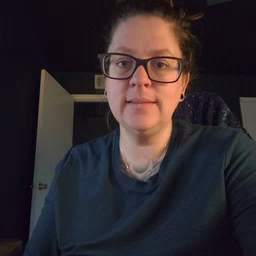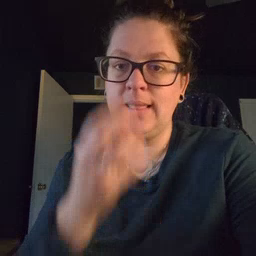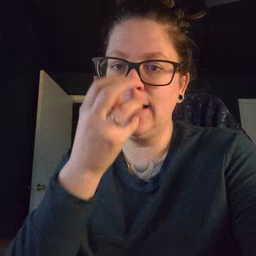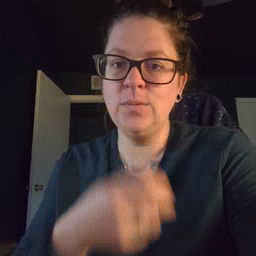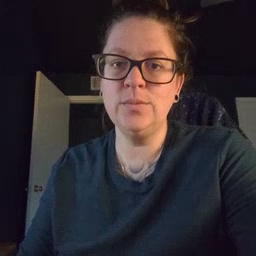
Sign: clown